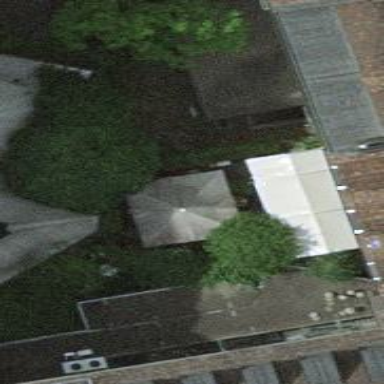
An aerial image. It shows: Outdoor seating area for leisure.